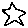
Label: star